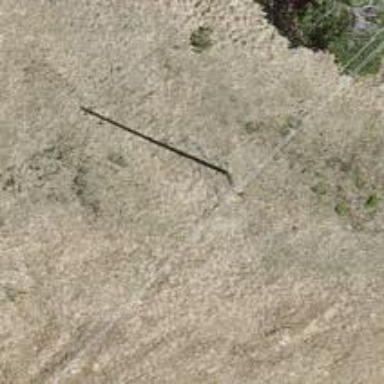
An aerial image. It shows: Power pole.